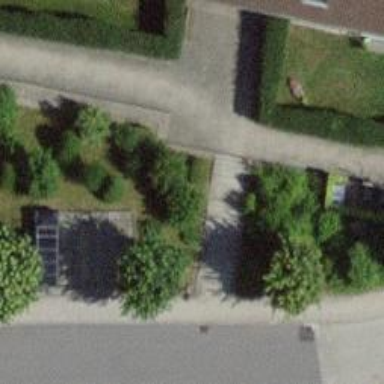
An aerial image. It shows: Set of steps on the road.